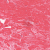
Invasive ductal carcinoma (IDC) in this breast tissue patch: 0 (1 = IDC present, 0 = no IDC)